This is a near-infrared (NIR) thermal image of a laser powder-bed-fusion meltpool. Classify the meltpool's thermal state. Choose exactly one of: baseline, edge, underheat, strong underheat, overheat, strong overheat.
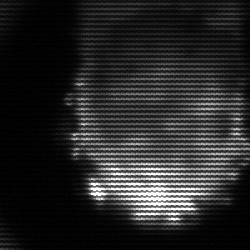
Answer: baseline